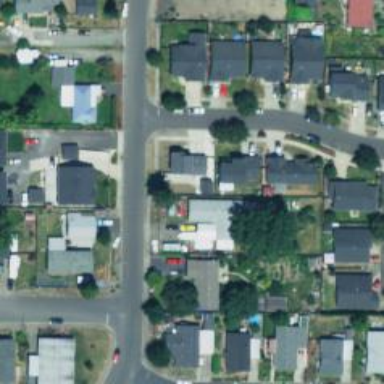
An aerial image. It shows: Residential road with sidewalk on the left.